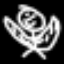
Label: angel